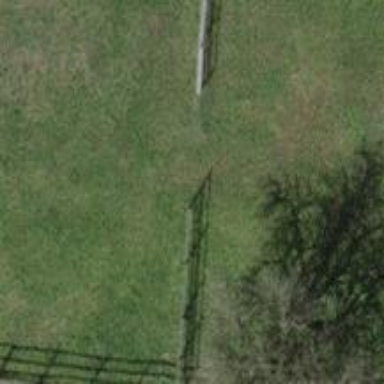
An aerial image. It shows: Gate.